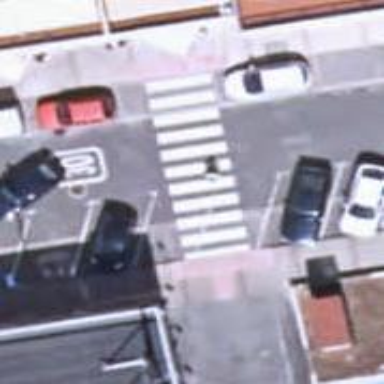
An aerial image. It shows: Uncontrolled zebra crossing on the road.